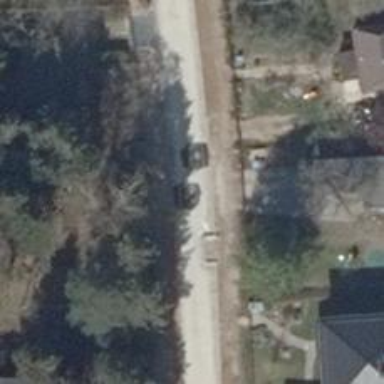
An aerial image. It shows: Driveway leading to service road.